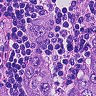
Metastatic tissue present: yes